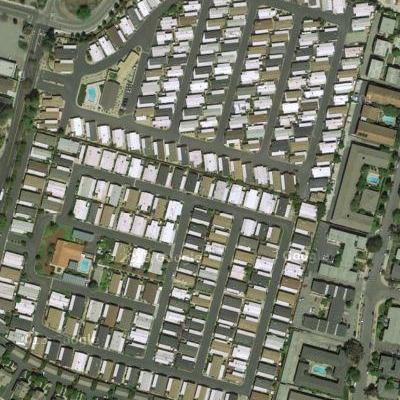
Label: fResident